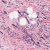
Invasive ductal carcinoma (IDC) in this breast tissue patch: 0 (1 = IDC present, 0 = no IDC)